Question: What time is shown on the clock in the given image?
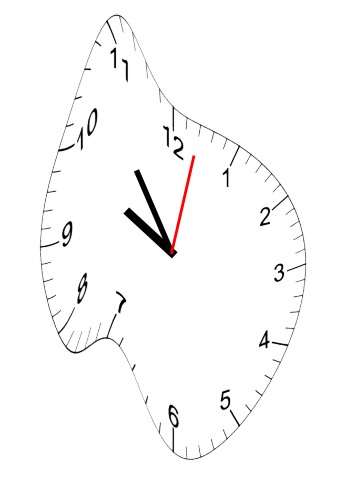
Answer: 09:54:02